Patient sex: M
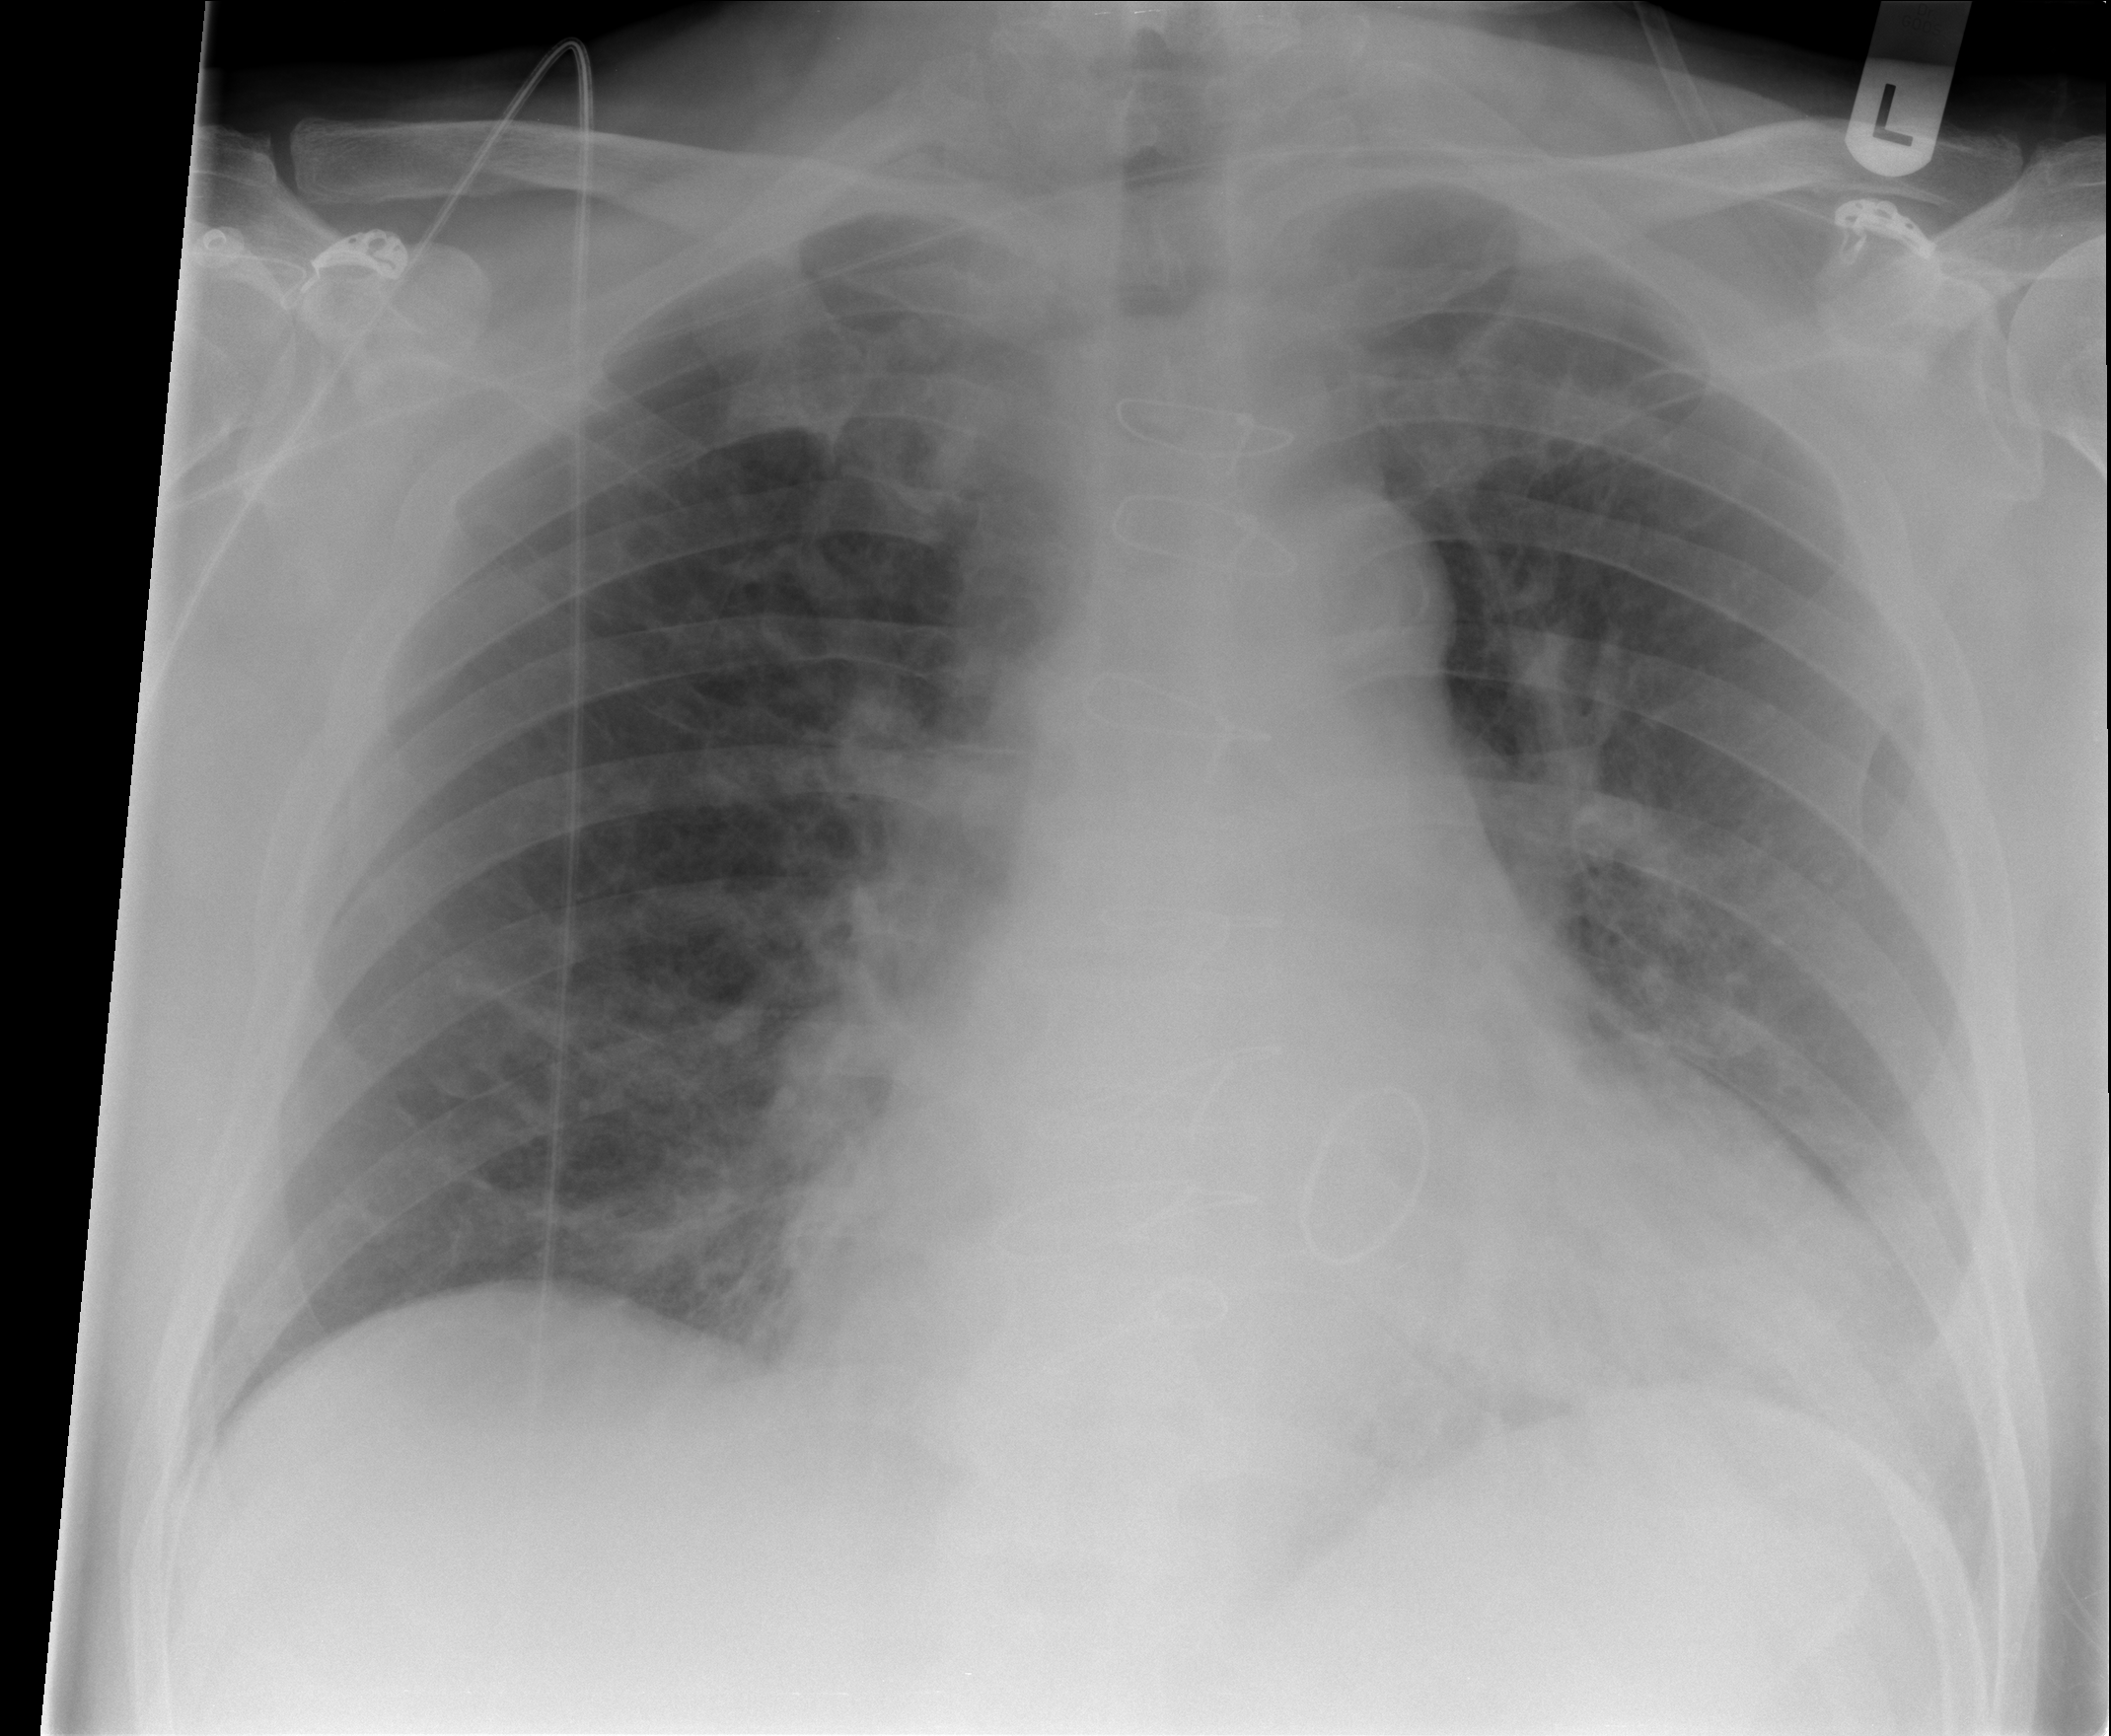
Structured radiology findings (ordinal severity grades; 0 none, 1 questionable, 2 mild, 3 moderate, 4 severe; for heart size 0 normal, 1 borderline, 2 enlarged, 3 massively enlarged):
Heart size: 0
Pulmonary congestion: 3
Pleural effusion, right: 0
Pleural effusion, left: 2
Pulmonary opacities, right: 0
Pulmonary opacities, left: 0
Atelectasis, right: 0
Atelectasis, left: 2